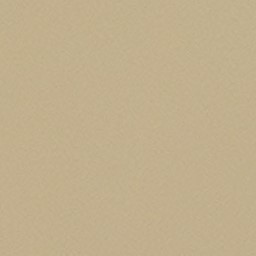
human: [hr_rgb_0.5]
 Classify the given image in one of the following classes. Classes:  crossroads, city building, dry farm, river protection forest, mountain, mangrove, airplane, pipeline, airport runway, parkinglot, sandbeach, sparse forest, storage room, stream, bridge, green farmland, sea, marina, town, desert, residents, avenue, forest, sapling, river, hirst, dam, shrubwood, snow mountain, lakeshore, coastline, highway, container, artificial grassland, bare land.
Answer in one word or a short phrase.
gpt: desert